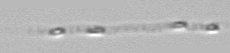
Label: Leptocylindrus